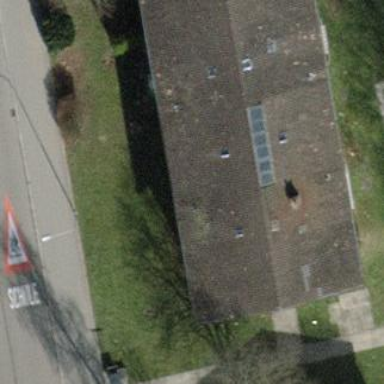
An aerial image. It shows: View of apartment building.